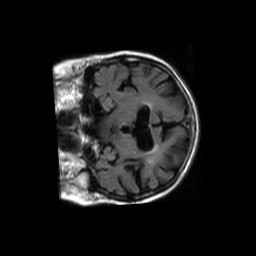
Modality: FLAIR
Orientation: coronal
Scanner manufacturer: philips
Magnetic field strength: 1.5 T
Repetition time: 6 s
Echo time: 0.12 s